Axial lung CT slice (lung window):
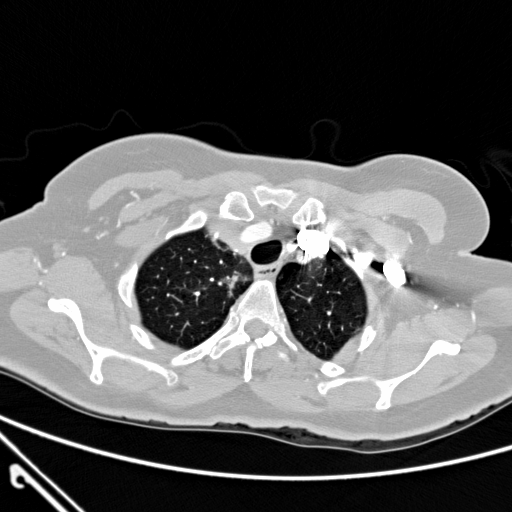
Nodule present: no